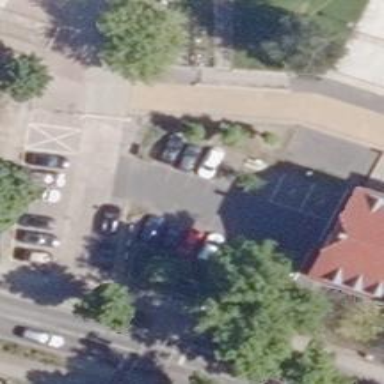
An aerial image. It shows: Normal parking space available at the amenity.